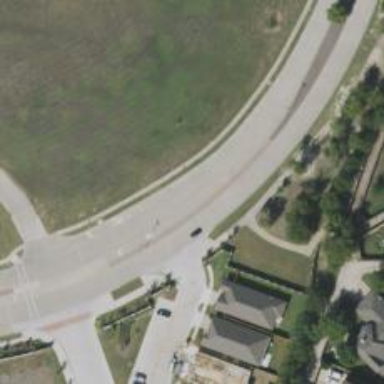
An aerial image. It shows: Tertiary road with separate sidewalk.